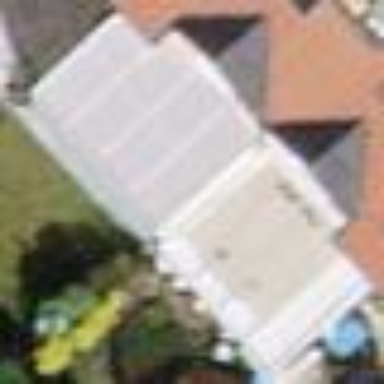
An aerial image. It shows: View of roof of building.